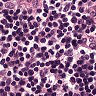
Metastatic tissue present: no